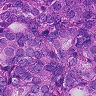
Metastatic tissue present: yes